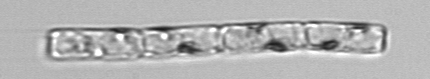
Label: Guinardia_delicatula